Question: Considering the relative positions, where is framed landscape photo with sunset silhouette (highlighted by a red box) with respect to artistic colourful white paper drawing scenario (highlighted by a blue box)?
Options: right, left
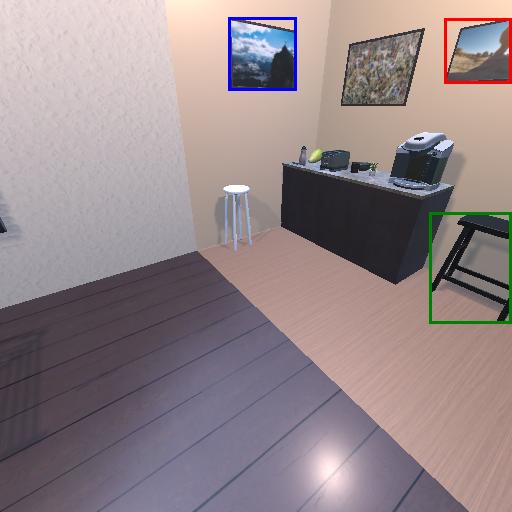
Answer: right